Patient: sex M, age 70
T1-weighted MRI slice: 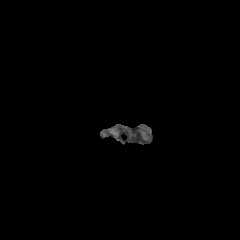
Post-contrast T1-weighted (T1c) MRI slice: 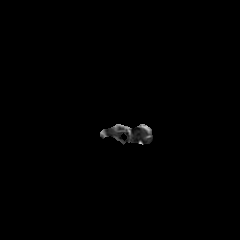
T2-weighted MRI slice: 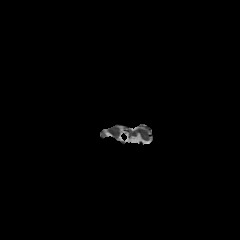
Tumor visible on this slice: no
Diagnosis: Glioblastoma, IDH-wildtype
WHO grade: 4